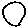
Label: circle